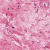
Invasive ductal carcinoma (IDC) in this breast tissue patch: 0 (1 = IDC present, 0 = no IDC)